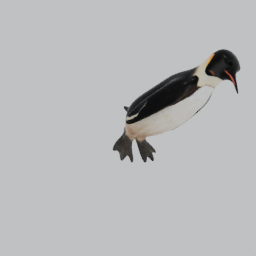
Label: animals